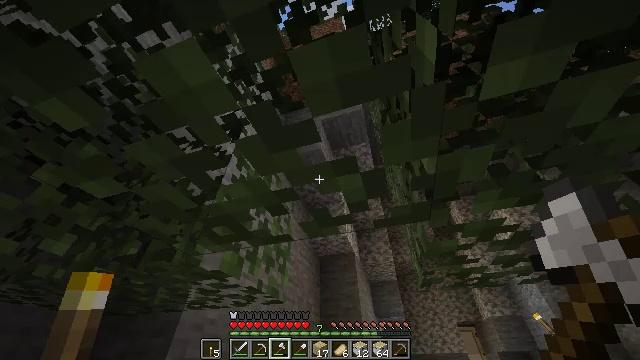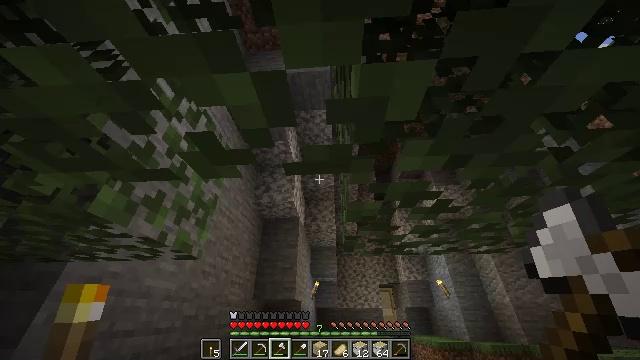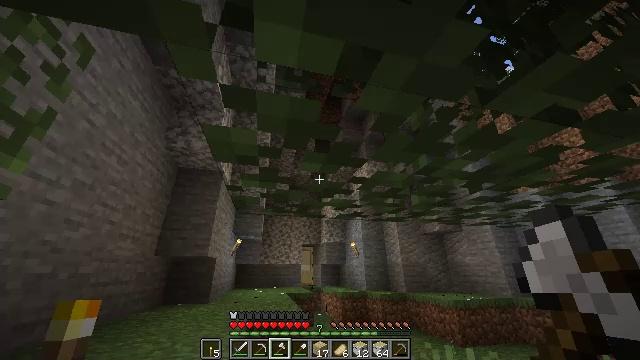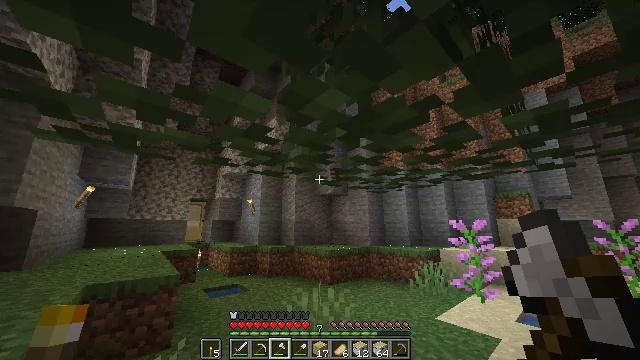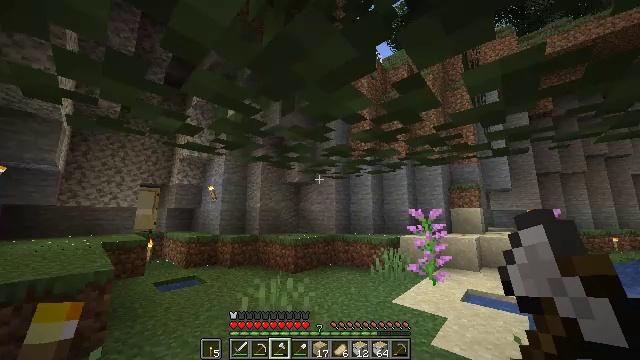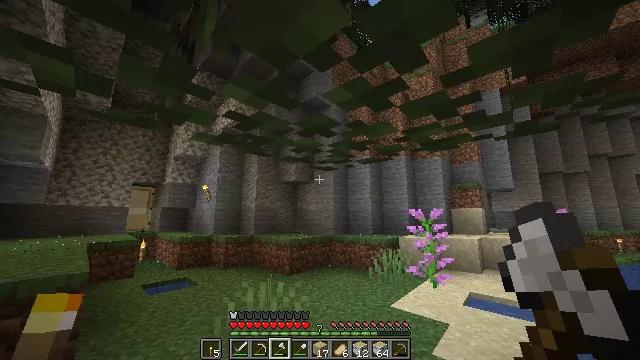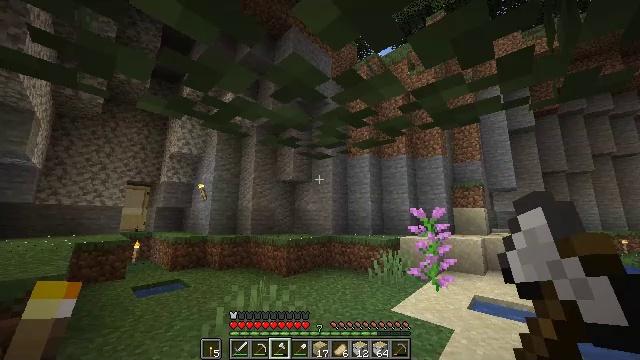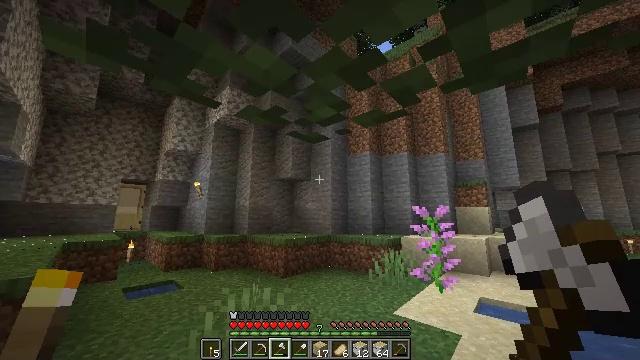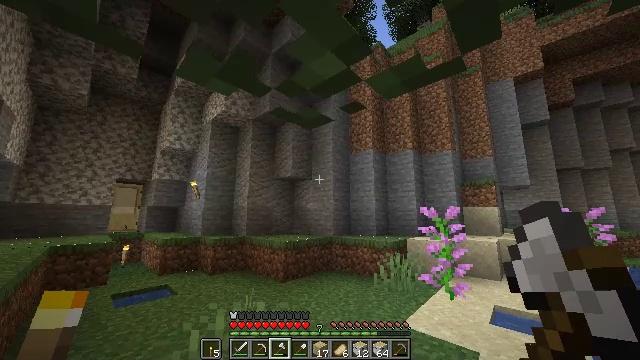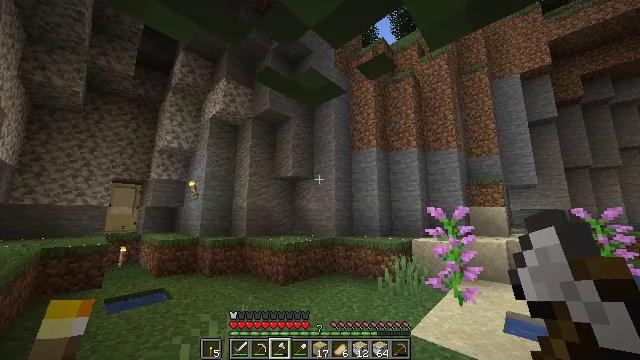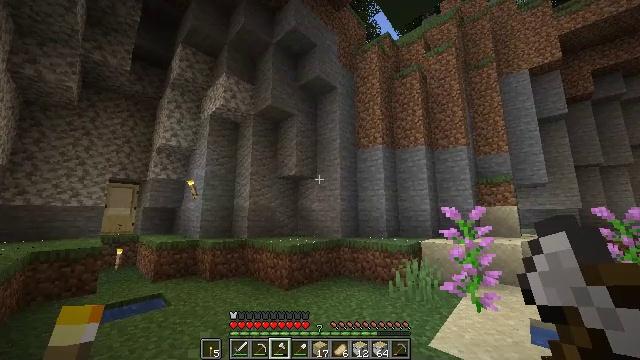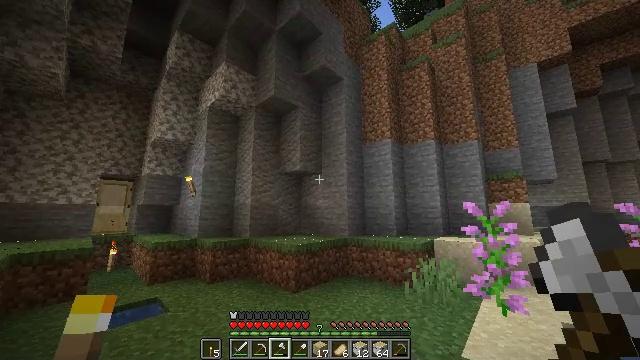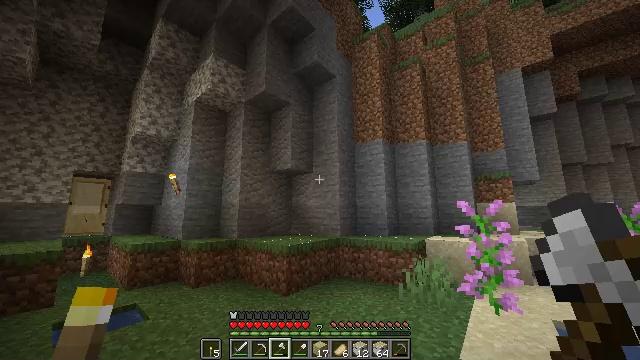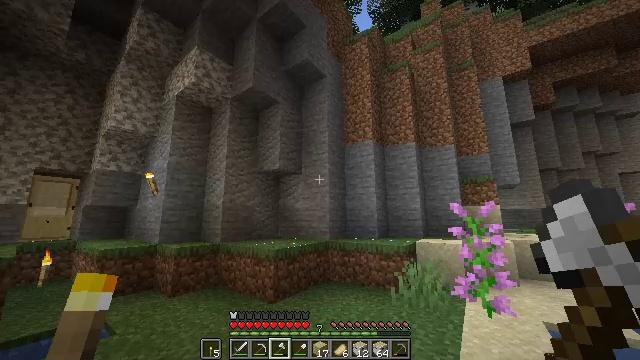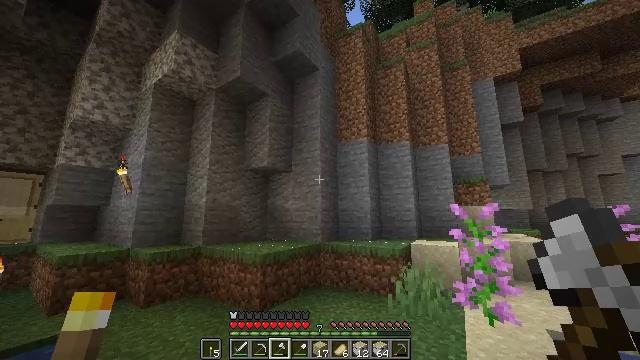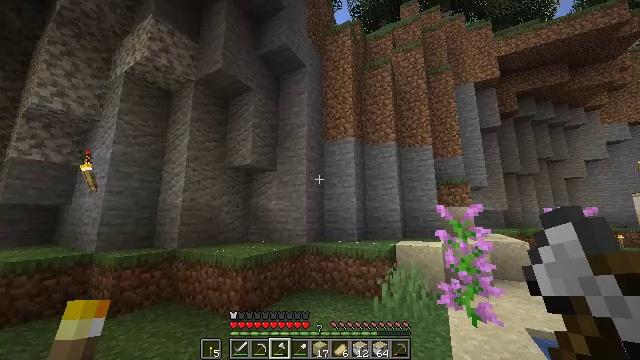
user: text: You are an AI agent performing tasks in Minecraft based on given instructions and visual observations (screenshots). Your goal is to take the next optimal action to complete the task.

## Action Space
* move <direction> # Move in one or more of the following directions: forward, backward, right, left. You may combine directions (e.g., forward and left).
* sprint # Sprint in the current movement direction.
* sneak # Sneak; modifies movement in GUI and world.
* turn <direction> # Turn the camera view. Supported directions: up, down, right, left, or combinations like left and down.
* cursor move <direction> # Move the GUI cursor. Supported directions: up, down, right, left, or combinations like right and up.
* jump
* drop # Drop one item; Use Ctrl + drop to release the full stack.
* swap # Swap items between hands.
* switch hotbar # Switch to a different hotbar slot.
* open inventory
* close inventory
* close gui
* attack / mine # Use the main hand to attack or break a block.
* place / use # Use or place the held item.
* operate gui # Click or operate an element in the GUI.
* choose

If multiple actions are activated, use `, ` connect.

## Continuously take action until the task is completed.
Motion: motion action
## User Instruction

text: Produce a birch trapdoor with the crafting table and birch planks.
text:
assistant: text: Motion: move forward and move right, sprint, turn right and down
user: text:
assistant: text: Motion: move forward and move right, sprint, turn right and down
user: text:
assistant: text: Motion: move forward and move right, sprint, turn right and down
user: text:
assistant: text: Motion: move forward and move right, sprint, turn right and down
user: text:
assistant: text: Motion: move forward, sprint
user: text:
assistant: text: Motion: move forward, sprint
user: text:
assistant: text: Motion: move forward, sprint
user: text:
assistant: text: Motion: move forward, sprint
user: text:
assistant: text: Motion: move forward and move left, sprint
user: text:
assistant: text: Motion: move forward and move left, sprint
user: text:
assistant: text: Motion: move forward and move left, sprint
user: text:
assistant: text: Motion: move forward, sprint, turn right
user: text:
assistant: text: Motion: move forward, sprint, turn right
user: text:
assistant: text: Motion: move forward, sprint, turn right
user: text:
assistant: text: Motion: move forward, sprint, turn right
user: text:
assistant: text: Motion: move forward, sprint, turn right
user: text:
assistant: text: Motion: move forward and move right, sprint, turn right
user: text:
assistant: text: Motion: move forward and move right, sprint
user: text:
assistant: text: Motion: move forward and move right, sprint, turn right and down
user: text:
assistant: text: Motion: move forward and move right, sprint, turn left and up
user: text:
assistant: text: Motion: move forward, sprint, turn up
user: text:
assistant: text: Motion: move forward and move right, sprint
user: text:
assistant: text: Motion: move forward and move right, sprint
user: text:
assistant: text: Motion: move forward and move right, sprint
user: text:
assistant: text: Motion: move forward and move right, sprint
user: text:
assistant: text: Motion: move forward and move right, sprint, turn right and down
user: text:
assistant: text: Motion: move forward, sprint, turn right and down
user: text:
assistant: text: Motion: move forward, sprint, turn right and down
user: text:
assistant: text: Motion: move forward, sprint, turn right and down
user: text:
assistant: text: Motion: move forward and move right, sprint, turn left and down